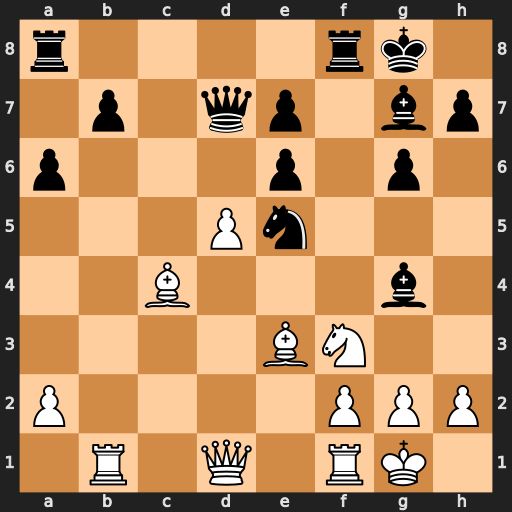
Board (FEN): r4rk1/1p1qp1bp/p3p1p1/3Pn3/2B3b1/4BN2/P4PPP/1R1Q1RK1
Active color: w
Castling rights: -
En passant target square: -
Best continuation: Nxe5 Bxe5 Qxg4